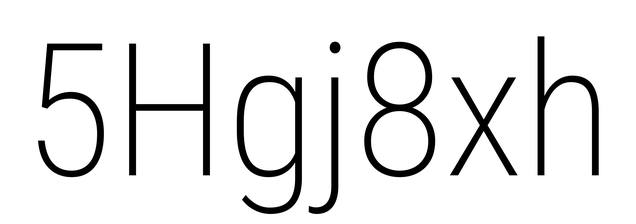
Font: Roboto_Condensed_ExtraLight